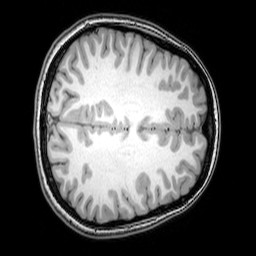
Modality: T1w
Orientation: axial
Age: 21
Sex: female
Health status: healthy
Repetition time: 0.081 s
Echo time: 0.037 s